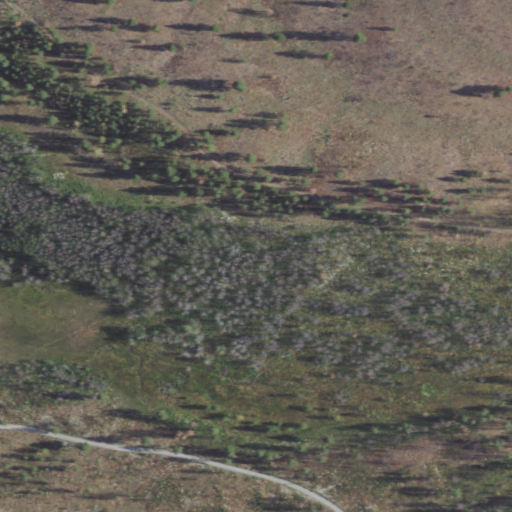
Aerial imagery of plain(s) in Washington named Washington Flat containing grassland, woody wetlands, shrub, evergreen forest, and herbaceous wetlands